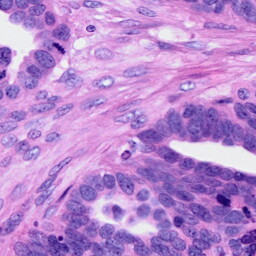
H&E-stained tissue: Ovarian